Question: -edit2- I was going down the wrong path. I solved it by correcting one typo and adding one line to fix an oversight that allowed me to write 4 bytes to many over an array.
-edit- maybe i am running through a wrong path. Maybe VS is showing me incorrect data but still runs the code properly (after all my code does show the correct name). But i have no idea where else my heap corruption could come from.
I havent notice any problems or incorrect data. But i have notice random crashes and suggestions that its caused by corrupting the heap.
I looked into something and this is what i notice. I have a class at address 0x00216e98. In my watch i can see the data correctly and below you can see the name ptr is 21bc00. I return the ptr as a base class (lets call it Base) which is inserted into a deque. As you can see in the deque (ls) it has one element and the first element is the correct pointer (i thought it may adjust but i guess not. But maybe it is but.....).
However the members it holds is COMPLETELY INCORRECT cdcdcd00 does not look like a valid name ptr to me and does not match to the ptr below. Also when my code is ran i somehow get the correct name and such so i dont know whats going on/wrong. It could be dynamic_cast magic but anyways if i am still grabbing the correct data i dont know how i am corrupting the heap (in both gcc and msvc).
I'll note i have diamond inheritance to the 'Base' class however like i said i am still pulling the correct data and i am not using virtual with base.

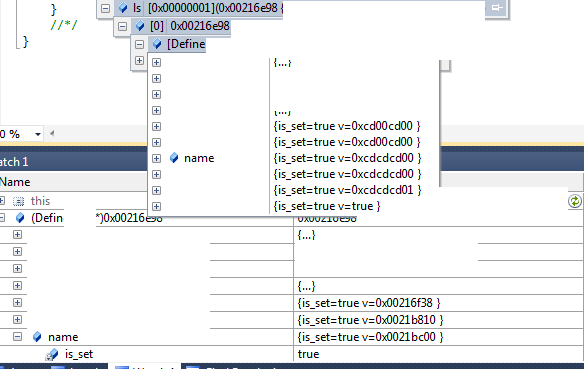
Answer: If you are using linux you might be able to use <URL>. This is an exellent tool for finding heap related issues.